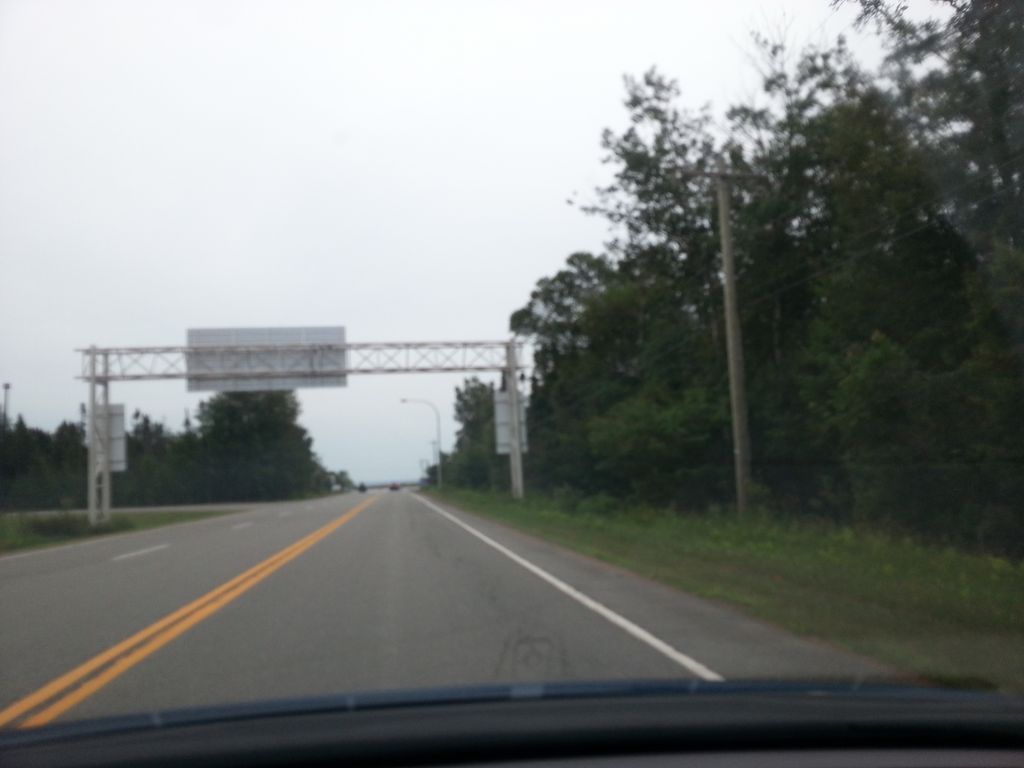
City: charlottetown